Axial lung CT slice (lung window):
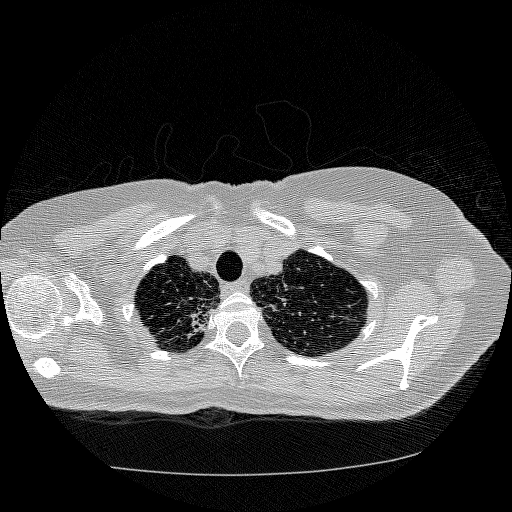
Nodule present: no